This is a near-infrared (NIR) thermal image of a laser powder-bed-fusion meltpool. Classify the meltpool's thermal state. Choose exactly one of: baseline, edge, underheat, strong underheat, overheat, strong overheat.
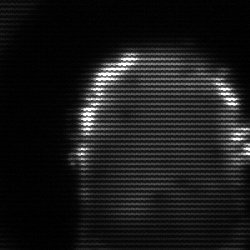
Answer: baseline